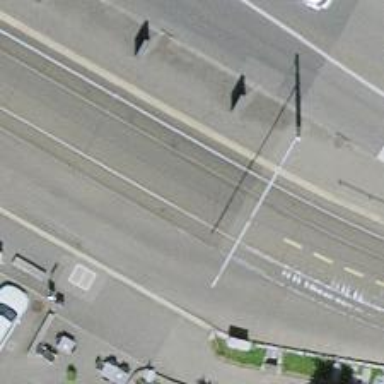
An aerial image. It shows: Bus stop with shelter for public transport.